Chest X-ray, AP view. Patient: 49 years old, sex F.
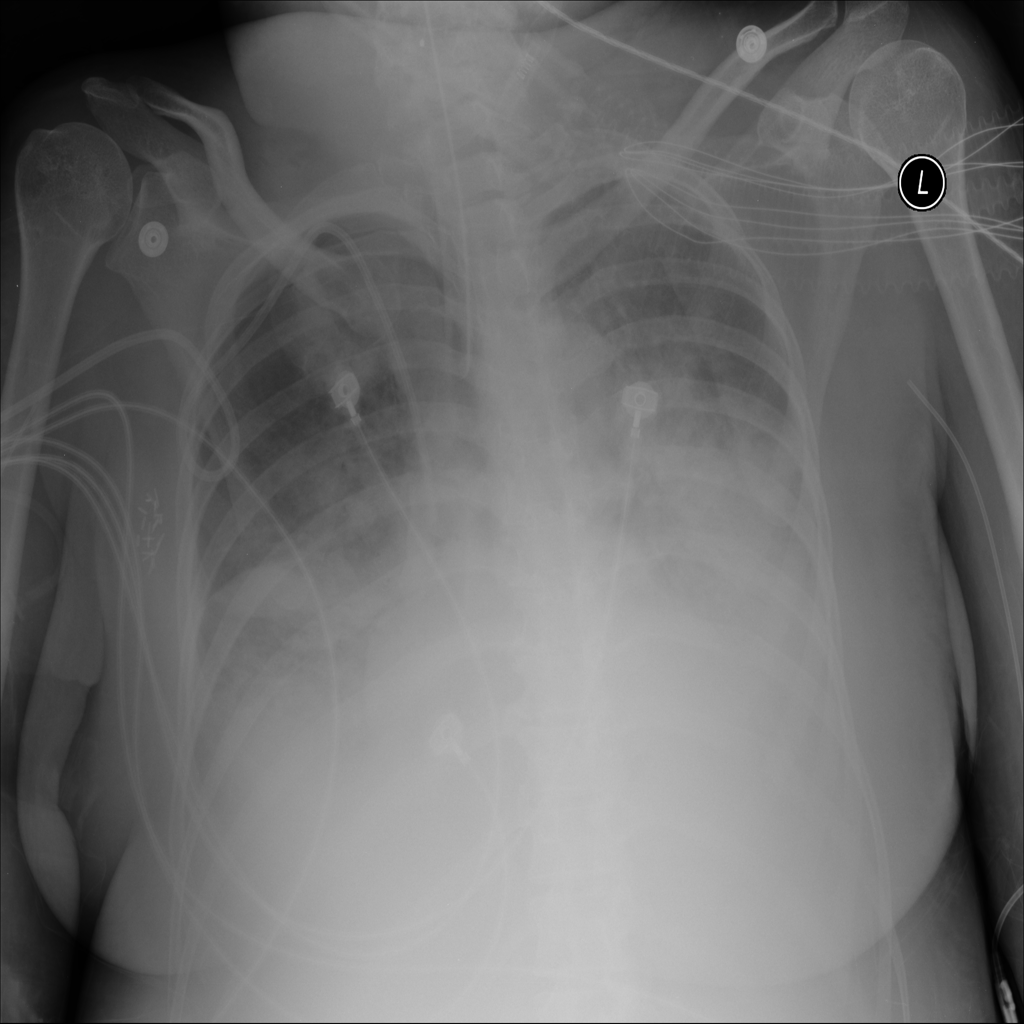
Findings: Effusion, Infiltration